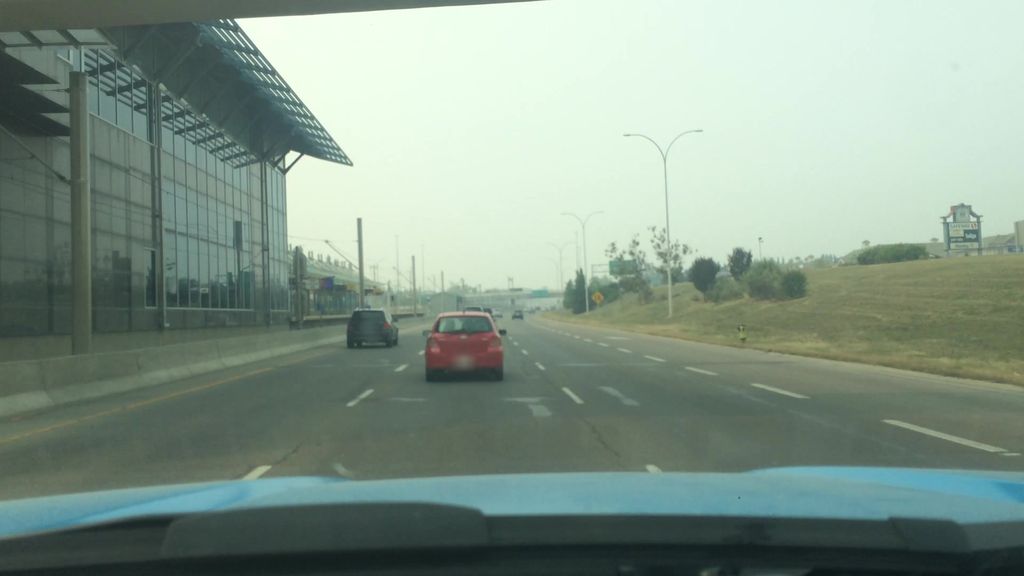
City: calgary